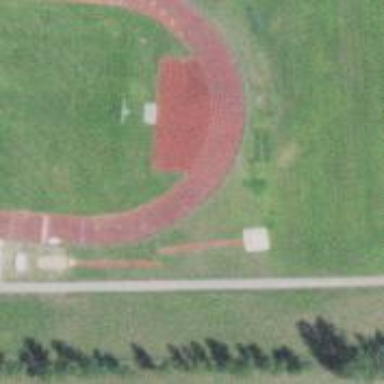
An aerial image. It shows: Track located within leisure land area.